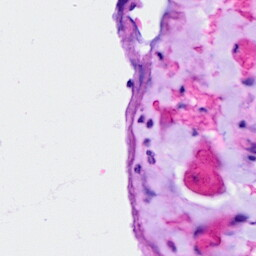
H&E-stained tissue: Ovarian